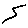
Label: zigzag